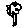
Label: tree